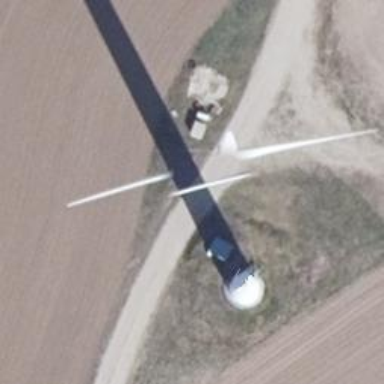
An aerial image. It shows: Wind generator in the form of horizontal axis wind turbine.